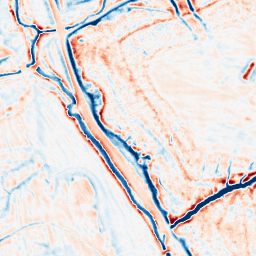
Category: edge_preserving
Decomposition family: bilateral
Decomposition parameters: d: 15
sigma_color: 75
sigma_space: 75
Upsampling method: cubic_mitchell
Upsampling parameters: scale: 2
Upsampling scale: 2